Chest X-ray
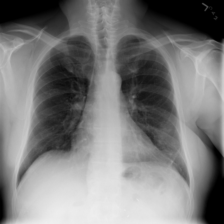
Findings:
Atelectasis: negative
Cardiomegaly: negative
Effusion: negative
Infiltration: negative
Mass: negative
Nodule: negative
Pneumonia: negative
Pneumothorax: negative
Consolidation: negative
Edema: negative
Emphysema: negative
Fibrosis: negative
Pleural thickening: negative
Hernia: negative